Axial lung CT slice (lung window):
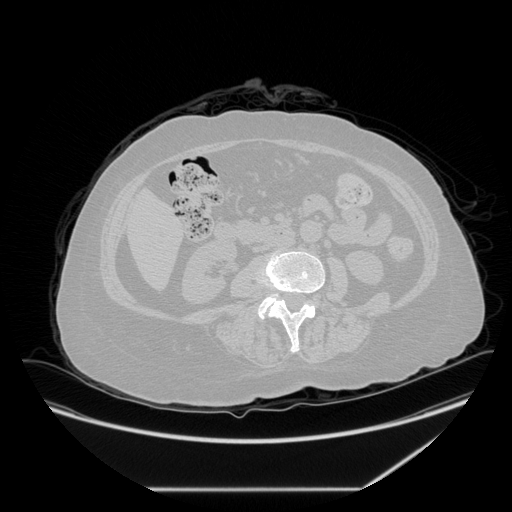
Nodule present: no